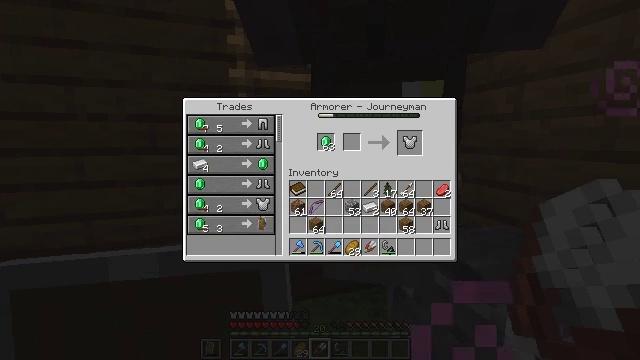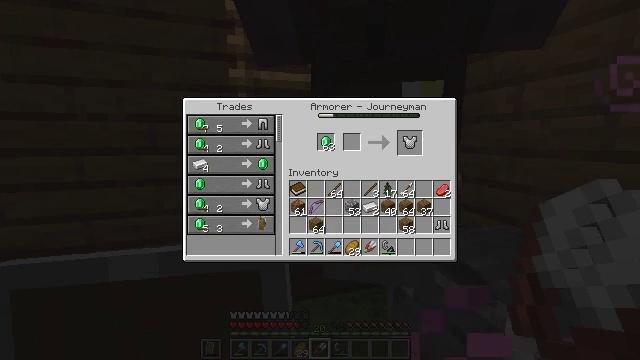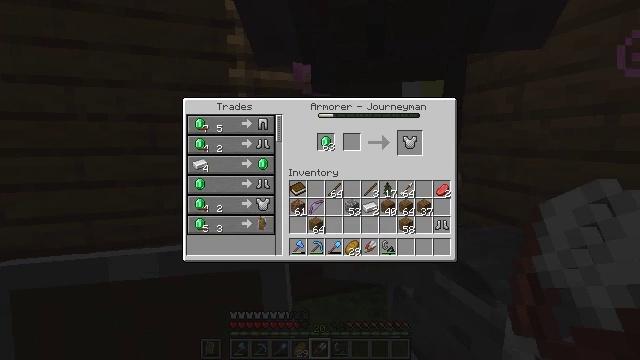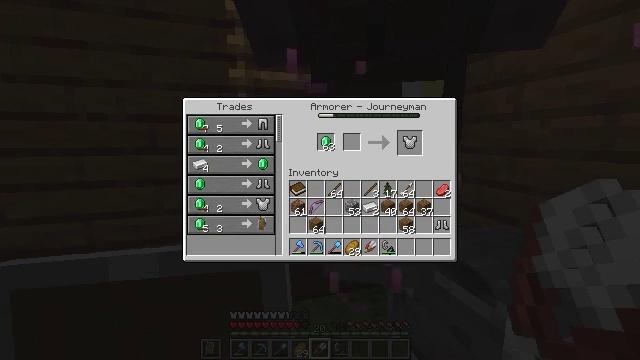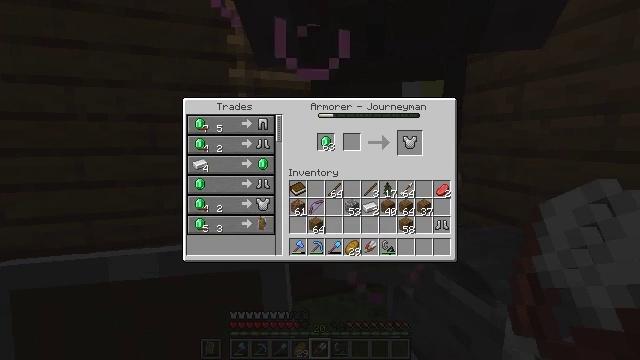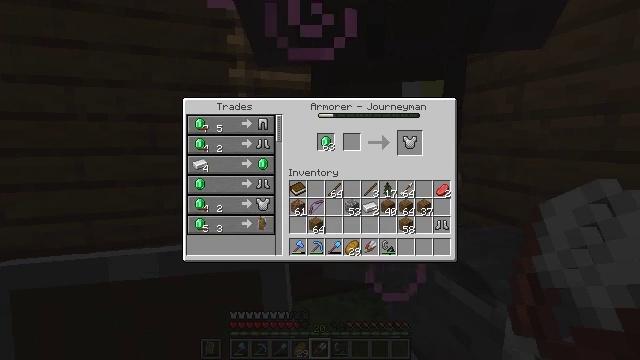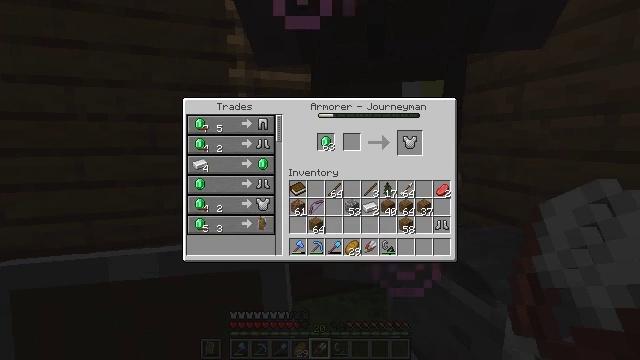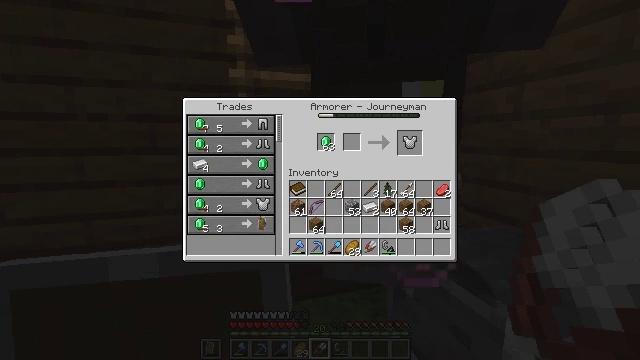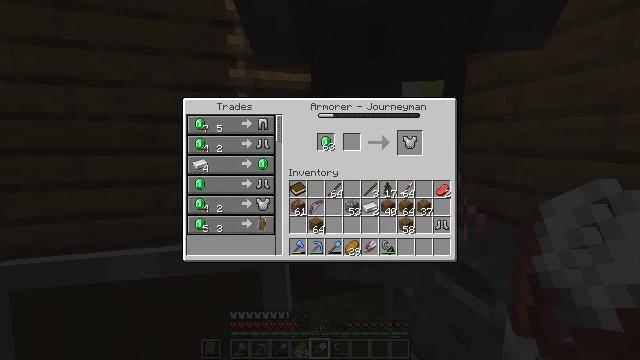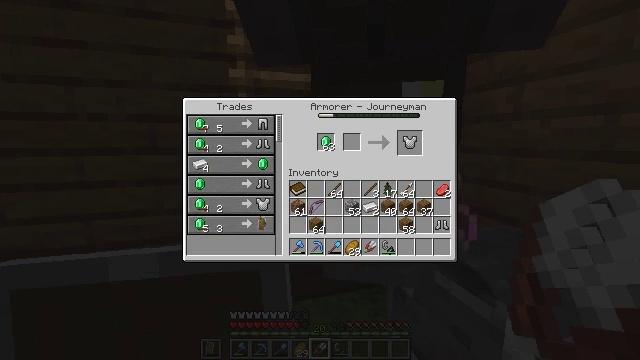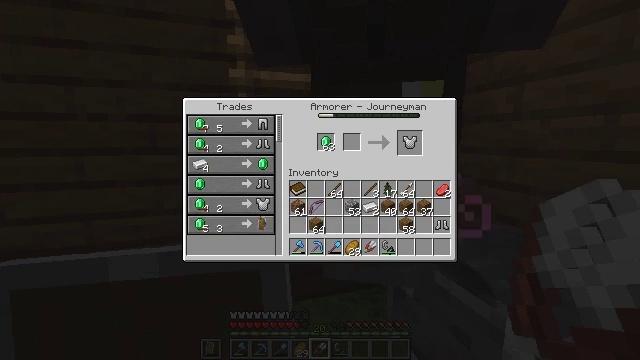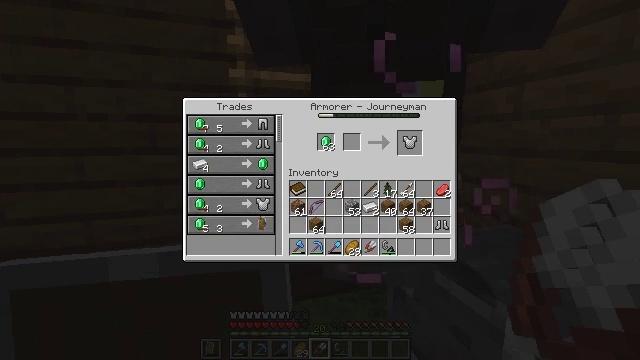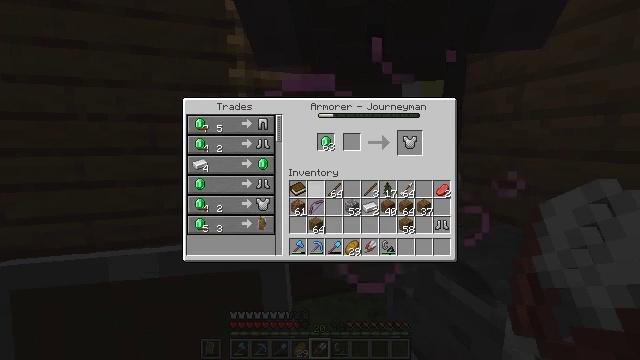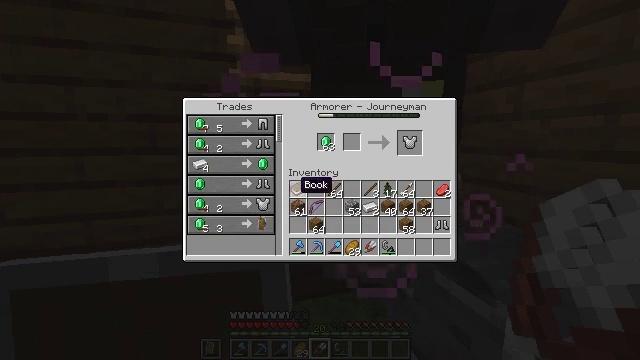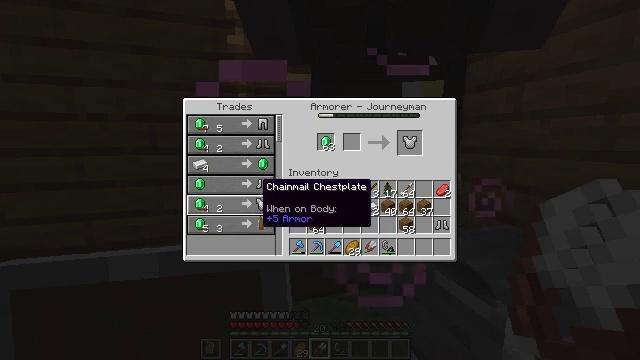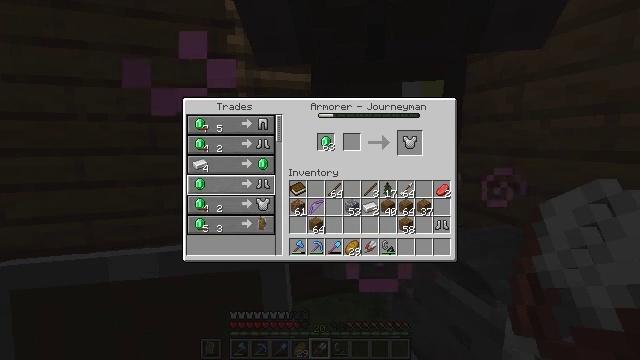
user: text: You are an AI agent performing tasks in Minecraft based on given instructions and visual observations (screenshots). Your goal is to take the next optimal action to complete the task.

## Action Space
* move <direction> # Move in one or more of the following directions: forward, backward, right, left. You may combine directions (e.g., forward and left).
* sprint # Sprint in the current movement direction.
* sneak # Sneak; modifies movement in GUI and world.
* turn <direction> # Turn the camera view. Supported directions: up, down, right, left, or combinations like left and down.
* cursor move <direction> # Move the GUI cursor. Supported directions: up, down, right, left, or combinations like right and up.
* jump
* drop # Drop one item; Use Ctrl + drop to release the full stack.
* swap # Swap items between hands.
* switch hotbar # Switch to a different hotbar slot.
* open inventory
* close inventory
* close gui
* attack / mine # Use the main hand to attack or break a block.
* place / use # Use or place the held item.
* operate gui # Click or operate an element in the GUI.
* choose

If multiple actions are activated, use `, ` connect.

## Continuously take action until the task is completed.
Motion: motion action
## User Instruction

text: Use materials to craft a chainmail chestplate.
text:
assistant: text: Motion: no_op
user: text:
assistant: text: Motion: no_op
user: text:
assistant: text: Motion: no_op
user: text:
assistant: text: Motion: no_op
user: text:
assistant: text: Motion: no_op
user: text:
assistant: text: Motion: no_op
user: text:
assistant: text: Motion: no_op
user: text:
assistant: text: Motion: no_op
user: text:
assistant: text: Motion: no_op
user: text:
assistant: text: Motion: no_op
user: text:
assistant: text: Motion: cursor move left and down
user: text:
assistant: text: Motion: cursor move left and down
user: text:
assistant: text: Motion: cursor move left and down
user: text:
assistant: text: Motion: cursor move left
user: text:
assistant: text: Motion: cursor move left
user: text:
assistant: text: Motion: no_op
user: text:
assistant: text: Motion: no_op
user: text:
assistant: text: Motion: cursor move up
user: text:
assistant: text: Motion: cursor move up
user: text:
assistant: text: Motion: cursor move up
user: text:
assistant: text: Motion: no_op
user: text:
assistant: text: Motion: no_op
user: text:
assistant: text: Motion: no_op
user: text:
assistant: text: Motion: no_op
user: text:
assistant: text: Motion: no_op
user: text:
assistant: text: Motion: no_op
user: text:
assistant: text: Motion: no_op
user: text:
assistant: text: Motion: operate gui
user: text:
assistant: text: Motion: operate gui
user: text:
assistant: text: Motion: operate gui